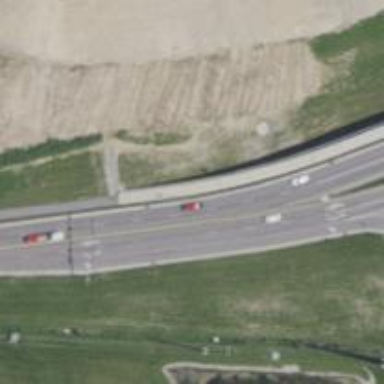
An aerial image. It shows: Secondary road with asphalt surface and embankment.